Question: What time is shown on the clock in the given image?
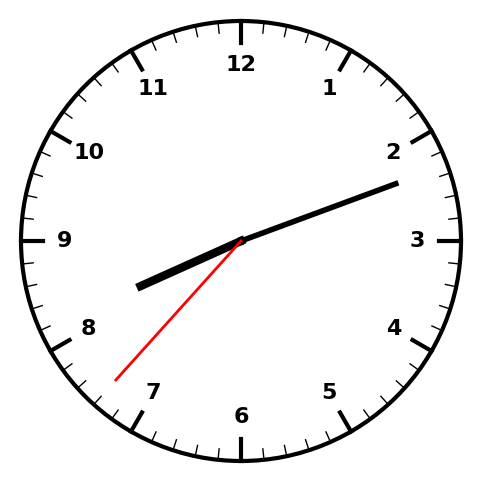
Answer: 08:11:37